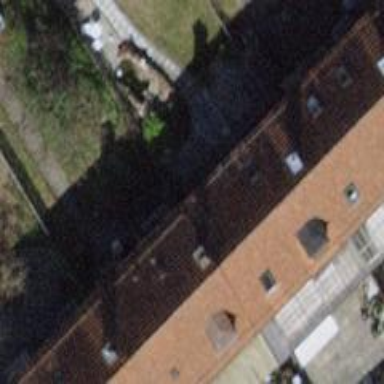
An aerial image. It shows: Gabled house with tile roof.